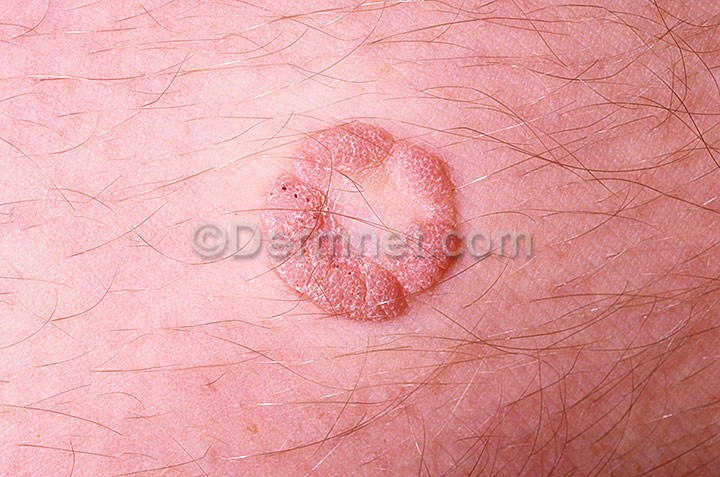
Disease: Warts Molluscum and other Viral Infections